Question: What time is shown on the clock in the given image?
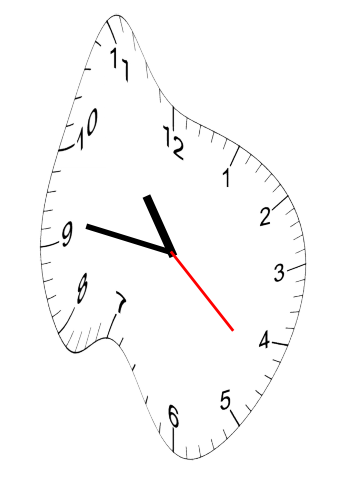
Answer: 10:46:22